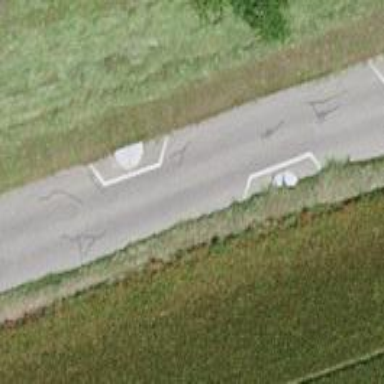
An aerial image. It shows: Traffic calming feature called choker.